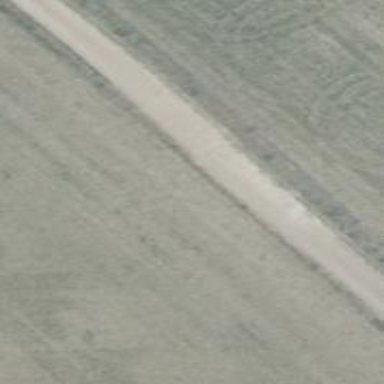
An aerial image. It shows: Track with sand surface of grade3 quality.